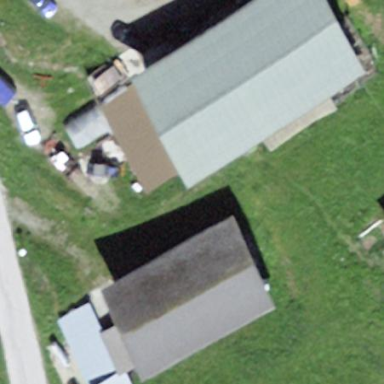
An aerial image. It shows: Cowshed building.